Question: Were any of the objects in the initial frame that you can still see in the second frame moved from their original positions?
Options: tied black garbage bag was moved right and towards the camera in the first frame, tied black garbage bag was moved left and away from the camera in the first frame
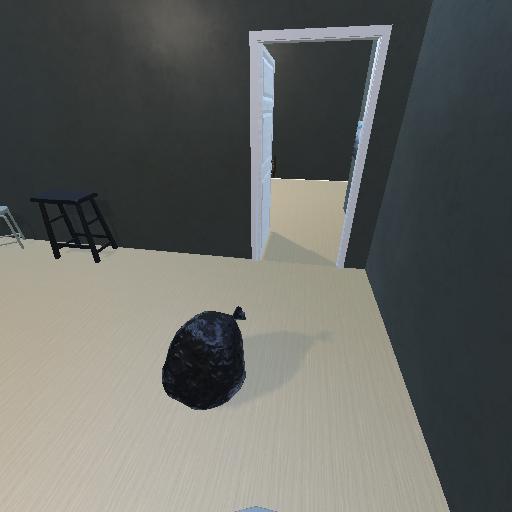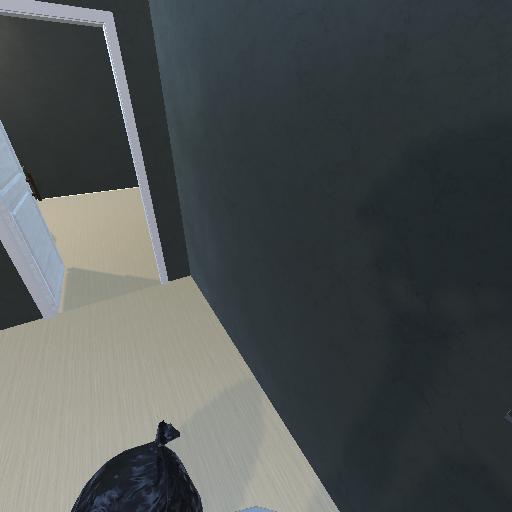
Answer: tied black garbage bag was moved right and towards the camera in the first frame